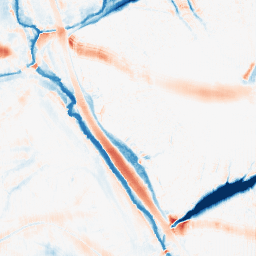
Category: morphological
Decomposition family: morphological_ellipse
Decomposition parameters: operation: average
width: 30
height: 20
Upsampling method: fft_zeropad
Upsampling parameters: scale: 2
Upsampling scale: 2